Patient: sex M, age 60
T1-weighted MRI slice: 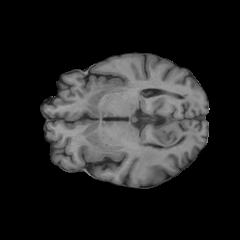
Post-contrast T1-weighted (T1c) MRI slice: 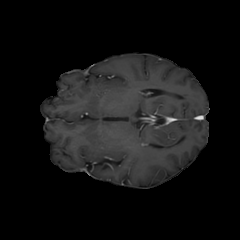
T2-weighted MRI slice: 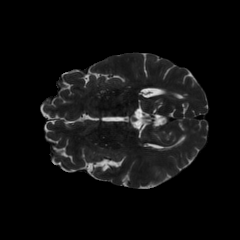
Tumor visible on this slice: no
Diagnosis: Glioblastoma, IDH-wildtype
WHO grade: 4